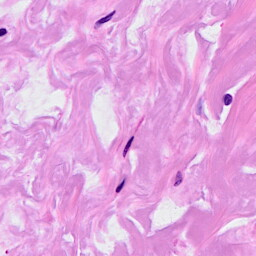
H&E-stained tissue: Breast